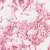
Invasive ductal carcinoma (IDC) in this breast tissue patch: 0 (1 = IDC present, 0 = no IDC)